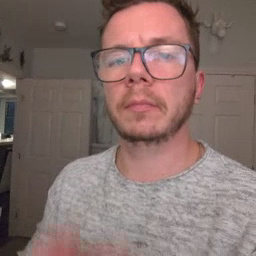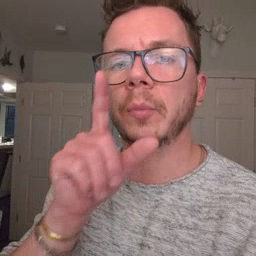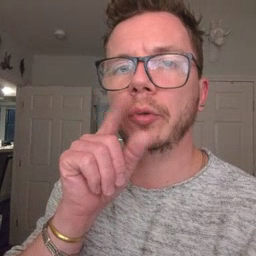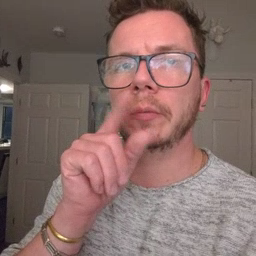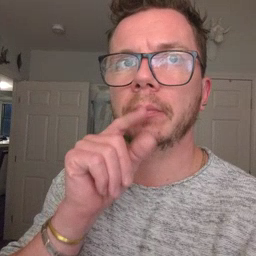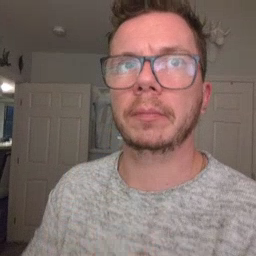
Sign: bird